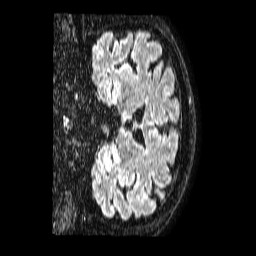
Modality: FLAIR
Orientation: coronal
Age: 48
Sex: male
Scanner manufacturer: philips
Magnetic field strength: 1.5 T
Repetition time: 4.8 s
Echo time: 0.3 s